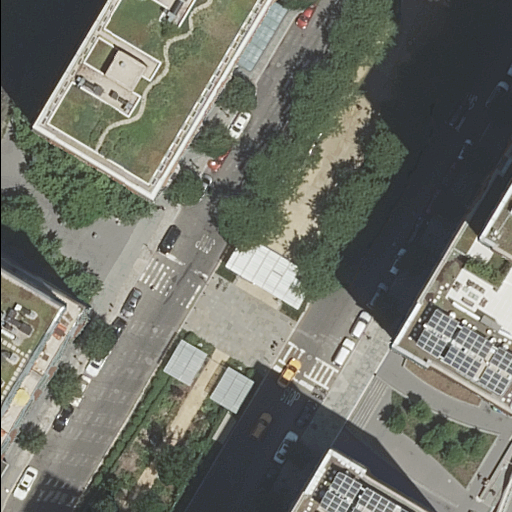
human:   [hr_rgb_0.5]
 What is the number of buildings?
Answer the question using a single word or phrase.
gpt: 5

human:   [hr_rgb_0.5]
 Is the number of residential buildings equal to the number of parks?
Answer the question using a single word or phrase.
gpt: no

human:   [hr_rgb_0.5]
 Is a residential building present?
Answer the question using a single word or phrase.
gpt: yes

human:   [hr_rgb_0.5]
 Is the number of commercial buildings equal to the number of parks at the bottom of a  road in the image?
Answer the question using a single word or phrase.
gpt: no

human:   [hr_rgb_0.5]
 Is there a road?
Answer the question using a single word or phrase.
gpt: yes

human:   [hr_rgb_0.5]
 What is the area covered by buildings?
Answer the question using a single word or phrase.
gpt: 3392m2

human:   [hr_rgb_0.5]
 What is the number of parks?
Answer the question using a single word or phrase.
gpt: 2

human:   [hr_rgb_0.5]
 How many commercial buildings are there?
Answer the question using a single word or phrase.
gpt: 0

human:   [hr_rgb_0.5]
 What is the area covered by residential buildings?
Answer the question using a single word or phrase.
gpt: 3392m2

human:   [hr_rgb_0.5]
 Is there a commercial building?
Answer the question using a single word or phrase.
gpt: no

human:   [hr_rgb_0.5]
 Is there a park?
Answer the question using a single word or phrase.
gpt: yes

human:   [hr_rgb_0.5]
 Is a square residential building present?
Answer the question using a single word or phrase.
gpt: no

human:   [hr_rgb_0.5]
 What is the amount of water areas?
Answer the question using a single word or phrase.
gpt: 0

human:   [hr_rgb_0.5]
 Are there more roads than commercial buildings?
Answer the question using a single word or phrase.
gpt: yes

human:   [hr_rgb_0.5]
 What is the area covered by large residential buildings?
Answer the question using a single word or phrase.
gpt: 2744m2

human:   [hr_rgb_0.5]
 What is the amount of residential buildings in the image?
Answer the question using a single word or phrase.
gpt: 5

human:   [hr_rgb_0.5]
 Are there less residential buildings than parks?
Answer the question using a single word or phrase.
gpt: no

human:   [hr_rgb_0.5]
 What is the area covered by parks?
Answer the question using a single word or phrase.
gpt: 1071m2

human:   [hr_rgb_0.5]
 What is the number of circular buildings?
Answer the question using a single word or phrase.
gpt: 0

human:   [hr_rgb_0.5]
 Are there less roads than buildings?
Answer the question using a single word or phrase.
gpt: no

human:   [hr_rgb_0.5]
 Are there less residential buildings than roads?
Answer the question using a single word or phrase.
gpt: yes

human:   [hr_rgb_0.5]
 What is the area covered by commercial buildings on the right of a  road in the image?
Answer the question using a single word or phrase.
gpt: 0m2

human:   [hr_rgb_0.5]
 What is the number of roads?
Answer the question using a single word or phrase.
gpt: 8

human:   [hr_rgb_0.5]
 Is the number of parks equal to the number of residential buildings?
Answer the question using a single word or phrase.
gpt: no

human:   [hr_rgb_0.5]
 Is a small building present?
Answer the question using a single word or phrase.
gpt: no

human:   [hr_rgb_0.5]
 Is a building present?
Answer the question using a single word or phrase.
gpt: yes

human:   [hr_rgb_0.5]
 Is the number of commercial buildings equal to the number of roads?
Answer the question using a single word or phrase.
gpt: no

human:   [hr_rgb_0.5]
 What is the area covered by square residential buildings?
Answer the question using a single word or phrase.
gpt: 0m2

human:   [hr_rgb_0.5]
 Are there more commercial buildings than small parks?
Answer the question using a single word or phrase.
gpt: no

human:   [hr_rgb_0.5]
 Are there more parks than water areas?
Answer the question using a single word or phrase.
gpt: yes

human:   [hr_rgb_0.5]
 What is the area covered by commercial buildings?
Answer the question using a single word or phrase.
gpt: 0m2

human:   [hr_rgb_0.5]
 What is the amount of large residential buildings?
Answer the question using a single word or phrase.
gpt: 2

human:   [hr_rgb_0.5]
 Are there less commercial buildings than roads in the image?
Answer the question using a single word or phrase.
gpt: yes

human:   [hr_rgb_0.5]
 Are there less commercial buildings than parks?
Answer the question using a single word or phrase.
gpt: yes

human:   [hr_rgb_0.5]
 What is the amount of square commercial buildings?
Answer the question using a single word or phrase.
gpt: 0

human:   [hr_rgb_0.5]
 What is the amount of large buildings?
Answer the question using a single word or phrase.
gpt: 2

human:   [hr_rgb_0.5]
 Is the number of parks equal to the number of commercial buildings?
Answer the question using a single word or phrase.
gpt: no

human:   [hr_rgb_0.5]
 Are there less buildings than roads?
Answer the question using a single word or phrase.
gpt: yes

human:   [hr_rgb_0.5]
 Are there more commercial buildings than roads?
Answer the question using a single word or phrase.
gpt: no

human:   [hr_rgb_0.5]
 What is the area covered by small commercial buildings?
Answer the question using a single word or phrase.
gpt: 0m2

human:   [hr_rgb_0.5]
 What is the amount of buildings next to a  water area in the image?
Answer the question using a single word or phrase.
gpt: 0

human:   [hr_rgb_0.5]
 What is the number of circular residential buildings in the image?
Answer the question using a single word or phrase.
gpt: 0

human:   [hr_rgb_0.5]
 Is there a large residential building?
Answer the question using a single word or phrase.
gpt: yes

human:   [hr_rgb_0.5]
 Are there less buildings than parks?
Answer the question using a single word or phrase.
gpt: no

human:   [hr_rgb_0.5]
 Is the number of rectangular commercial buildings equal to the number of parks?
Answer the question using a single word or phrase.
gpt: no

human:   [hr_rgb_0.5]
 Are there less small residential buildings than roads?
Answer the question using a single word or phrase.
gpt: yes

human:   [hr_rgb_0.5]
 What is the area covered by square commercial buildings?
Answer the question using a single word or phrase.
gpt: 0m2

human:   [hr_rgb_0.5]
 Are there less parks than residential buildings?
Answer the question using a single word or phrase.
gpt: yes

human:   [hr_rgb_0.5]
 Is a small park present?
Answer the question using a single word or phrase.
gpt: yes

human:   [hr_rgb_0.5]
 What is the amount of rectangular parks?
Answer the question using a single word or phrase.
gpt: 1

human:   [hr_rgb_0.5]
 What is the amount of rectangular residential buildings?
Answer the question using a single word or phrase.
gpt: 3

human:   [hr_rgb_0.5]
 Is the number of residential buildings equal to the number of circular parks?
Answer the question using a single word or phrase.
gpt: no

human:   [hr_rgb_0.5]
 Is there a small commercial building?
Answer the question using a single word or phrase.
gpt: no

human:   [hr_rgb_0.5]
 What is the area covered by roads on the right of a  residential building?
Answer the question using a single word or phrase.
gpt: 0m2

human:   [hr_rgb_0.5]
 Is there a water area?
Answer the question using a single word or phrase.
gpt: no

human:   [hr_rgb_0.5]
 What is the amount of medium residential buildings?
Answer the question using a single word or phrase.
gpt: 3

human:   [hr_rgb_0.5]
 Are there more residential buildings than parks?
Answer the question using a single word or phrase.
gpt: yes

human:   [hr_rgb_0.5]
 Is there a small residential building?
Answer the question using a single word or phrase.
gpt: no

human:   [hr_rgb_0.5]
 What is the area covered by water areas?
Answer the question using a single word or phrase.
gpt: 0m2

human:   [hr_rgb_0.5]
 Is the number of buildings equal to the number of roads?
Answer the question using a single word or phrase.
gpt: no

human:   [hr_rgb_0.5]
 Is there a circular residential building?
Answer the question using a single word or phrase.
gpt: no

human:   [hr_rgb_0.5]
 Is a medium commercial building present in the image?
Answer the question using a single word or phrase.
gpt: no

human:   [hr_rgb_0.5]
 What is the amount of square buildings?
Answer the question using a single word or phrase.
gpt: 0

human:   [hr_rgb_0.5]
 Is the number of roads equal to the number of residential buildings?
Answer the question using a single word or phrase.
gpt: no